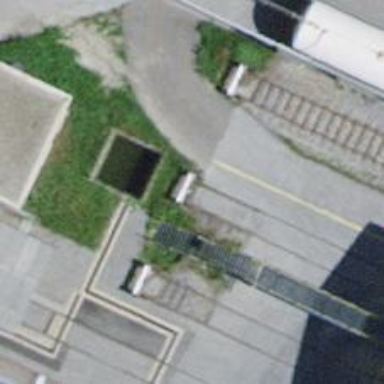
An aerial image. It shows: Railway buffer stop.